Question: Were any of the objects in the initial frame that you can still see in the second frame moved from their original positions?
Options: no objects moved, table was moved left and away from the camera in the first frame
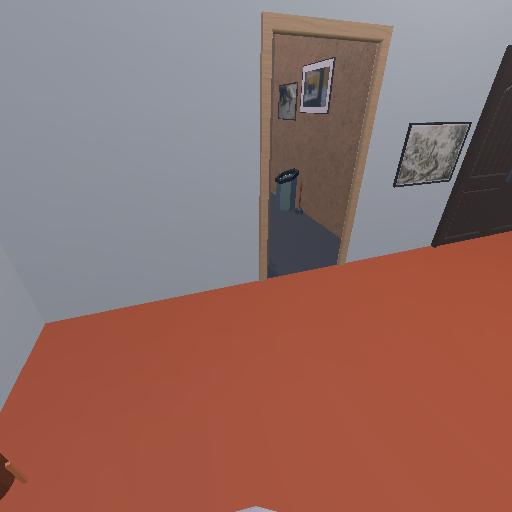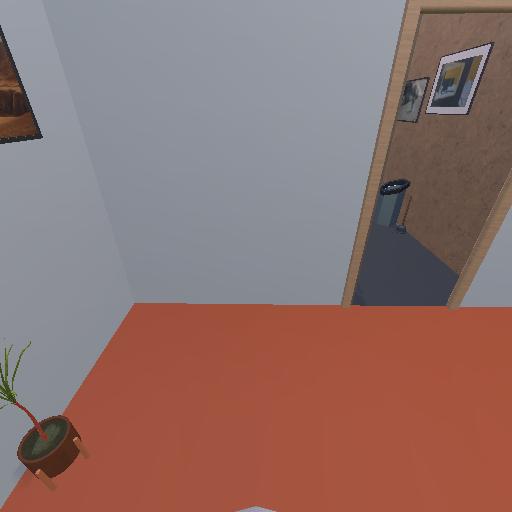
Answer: no objects moved